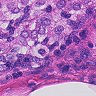
Metastatic tissue present: yes